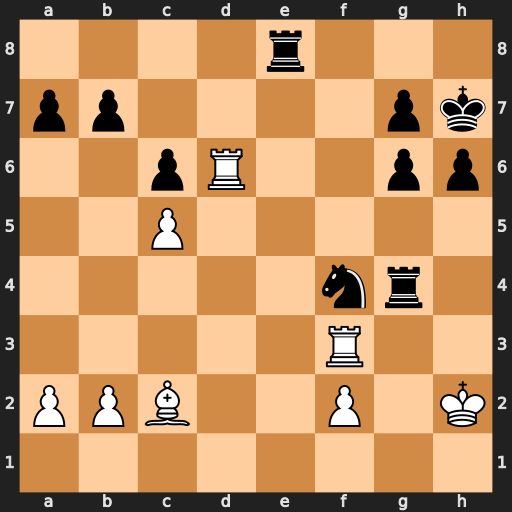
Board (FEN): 4r3/pp4pk/2pR2pp/2P5/5nr1/5R2/PPB2P1K/8
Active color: w
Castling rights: -
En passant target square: -
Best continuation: Rxf4 Rxf4 Bxg6+ Kg8 Bxe8